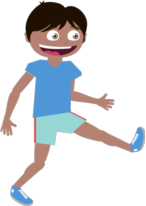
happy boy kicking on leg